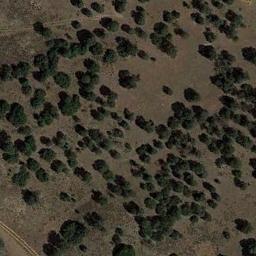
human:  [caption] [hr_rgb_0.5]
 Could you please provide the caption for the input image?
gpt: Some disconnected green chaparrals grow on the wasteland and a dirt road goes through the wasteland .

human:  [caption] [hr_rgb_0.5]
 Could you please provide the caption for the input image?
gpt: The chaparral is consist of some green bushes on the desert .

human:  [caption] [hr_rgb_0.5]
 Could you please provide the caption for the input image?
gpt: Chaparral is densely distributed on the sand .

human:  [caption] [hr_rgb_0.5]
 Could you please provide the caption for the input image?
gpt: There are several winding paths in the jungle .

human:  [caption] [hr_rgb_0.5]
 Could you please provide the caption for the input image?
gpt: The chaparral is not evenly distributed .